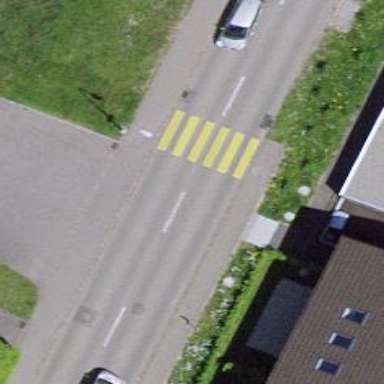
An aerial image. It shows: Uncontrolled zebra crossing.